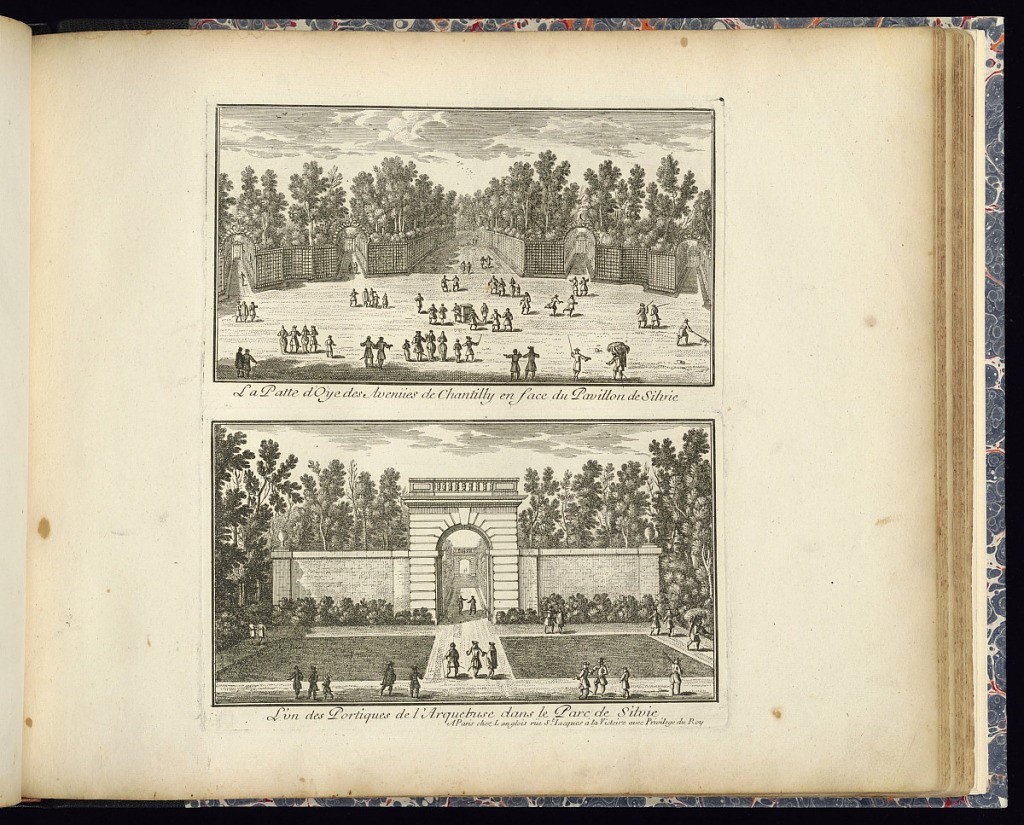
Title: La Patte d’Oye des Avenües de Chantilly en face du Pavillon de Silvie (Upper Plate)
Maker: Adam Perelle, French, 1638 – 1695
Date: late 17th century
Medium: Etching on laid paper
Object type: Print
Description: Two plates printed on a single sheet, one above the other, depicting the gardens at Chantilly. The upper plate shows trellis/lattice walls framing pathways with arches and trees. Figures and a sedan chair throughout. The lower plate illustrates a view of an arched gate with smooth-faced horizontal rustication and a balustrade above and garden walls. Another gate visible in the distance. Figures along the paths. The plates are titled.